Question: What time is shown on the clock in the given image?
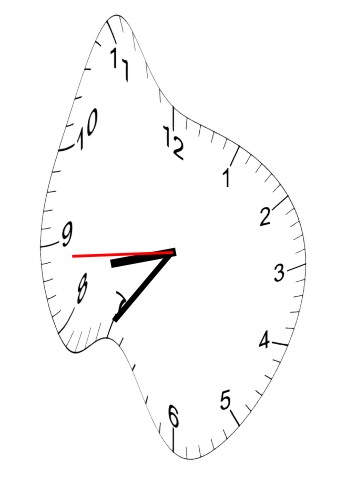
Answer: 08:35:44